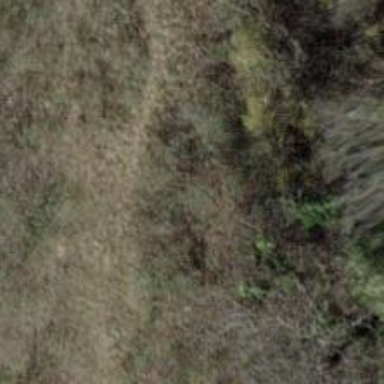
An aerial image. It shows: Abandoned railway with single track.